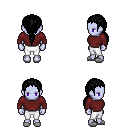
a pixel art fantasy rpg character, female body template, dark elf, purple skin, maroon long-sleeve shirt, white pants, black ponytail hairstyle, white slippers, four views (front, back, left, right), 2x2 character sprite sheet, small pixel art, hard edges, no anti-aliasing